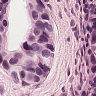
Metastatic tissue present: yes